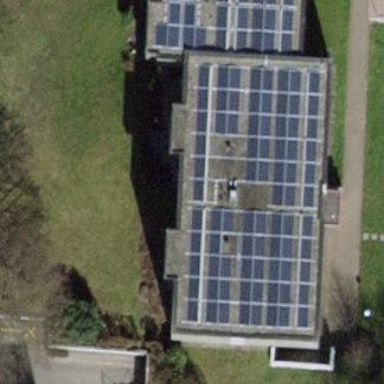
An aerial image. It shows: Solar photovoltaic panel generator.